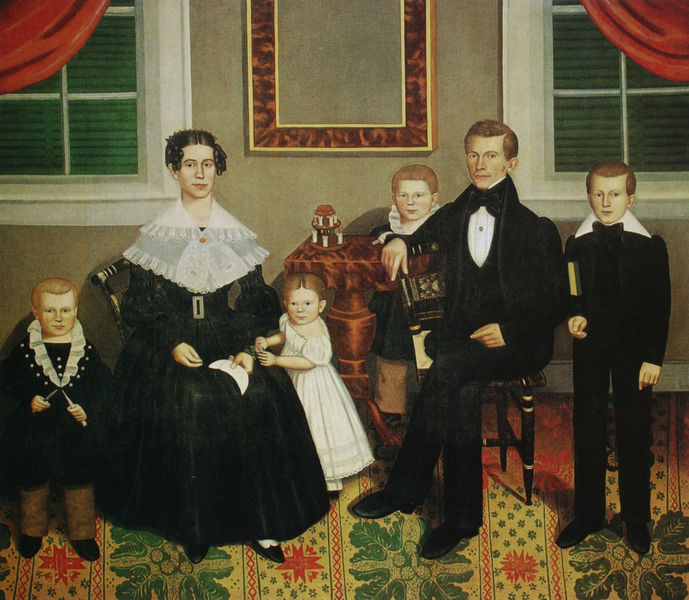
Titel: Joseph B. Moore und seine Familie
Künstler: Erastus Salisbury Field
Standort: Boston (Massachusetts)
Institution: Museum of Fine Arts
Schlagwörter: blätter, gemälde, gruppe, mann, schatten, weiß, grün, mädchen, sitzen, braun, bunt, fenster, frau, holz, kleid, raum, schmuck, schwarz, stuhl, stühle, tisch, zimmer, blüte, gürtel, rot, muster, rock, schleife, teppich, anzug, anzüge, hose, jacke, wand, bibel, blicke, kleidung, kragen, rahmen, spitze, stehen, trauer, bildnis, portrait, porträt, spiegel, vorhang, öl, pose, sitzend, eltern, familie, familienbildnis, familienporträt, kind, mutter, paar, spitzen, tochter, vater, locken, mittelscheitel, potrait, scheitel, kinder, bilderrahmen, perspektive, buben, jungen, knaben, klein, querformat, spitz, steif, vorhänge, streng, kerzen, rüschen, fliege, schnalle, buch, fensterkreuz, jungs, porträts, portait, bürger, leinwand, jalousie, gruppenbild, tracht, biedermeier, ehepaar, bildnid, stuhlbein, fensterbank, roz, mobiliar, muser, wurzelholz, söhne, rolladen, jalousien, biedermaier, schwraz, sonntagskleidung, gürtelschnalle, rhmen, ktagen, jungens, leerer rahmen, nildnis, spieluhr, poprträt, #kragen, schlaeife, sptize, pirtrat